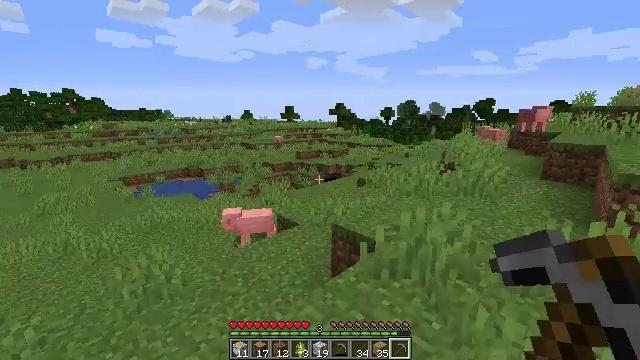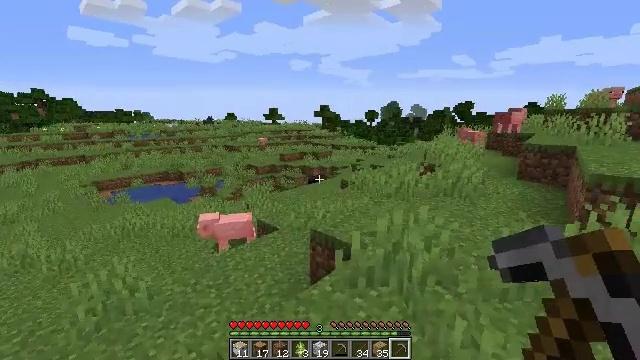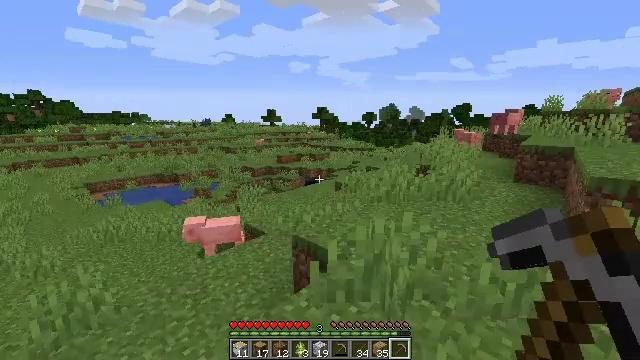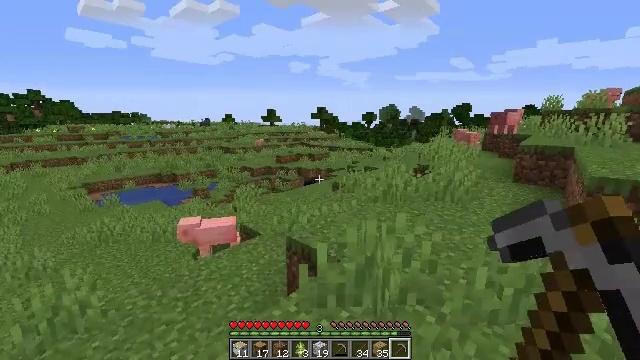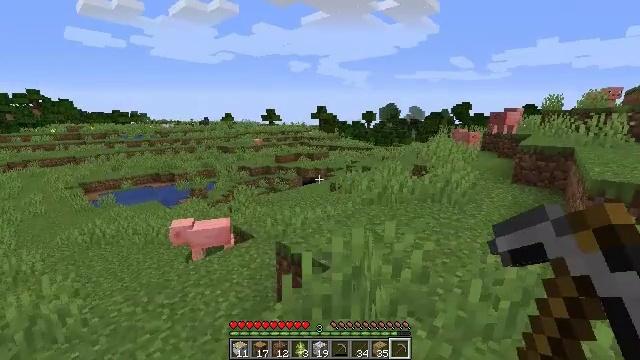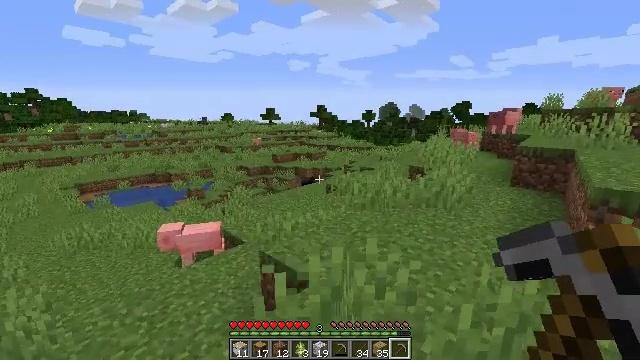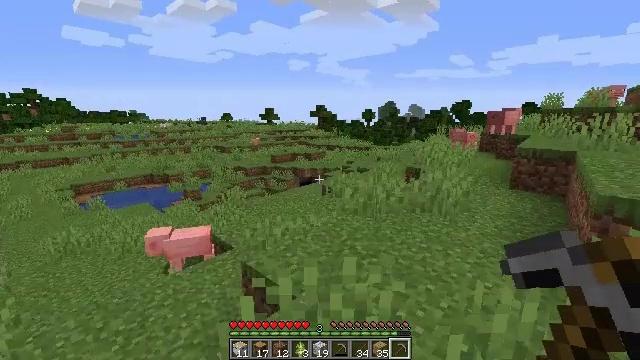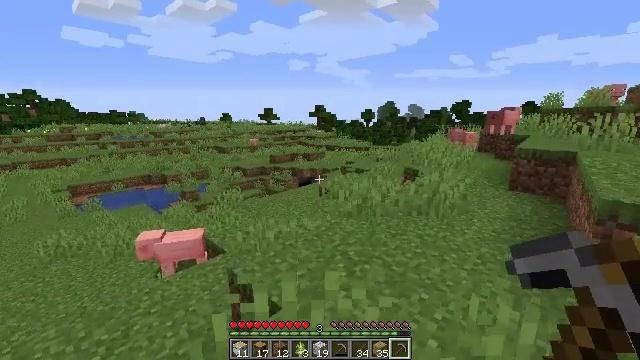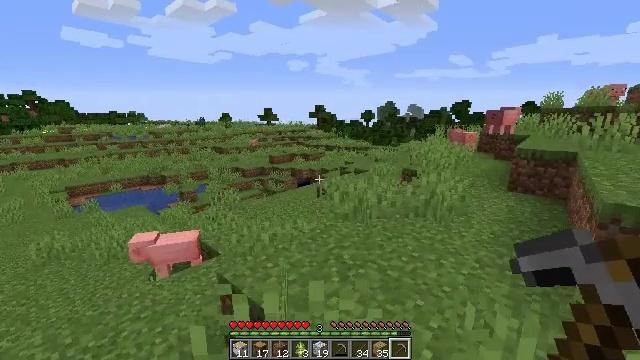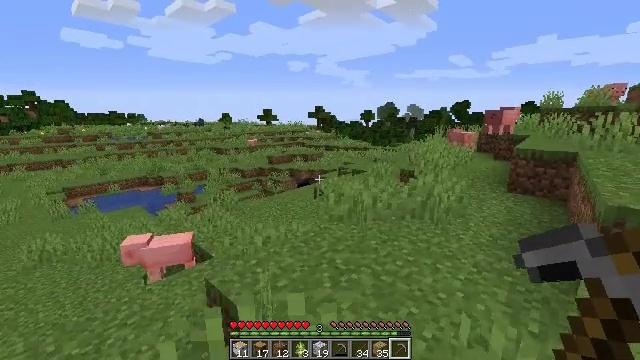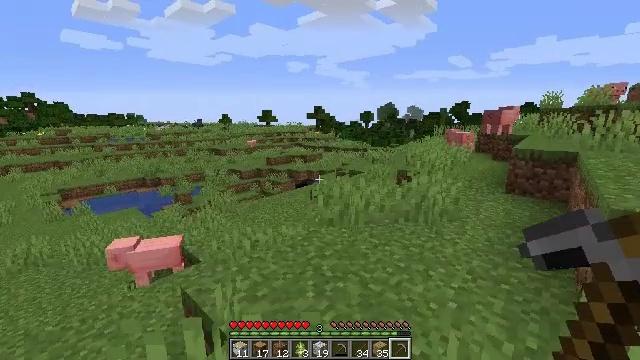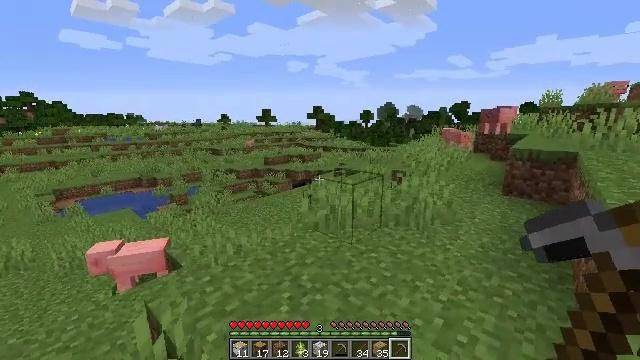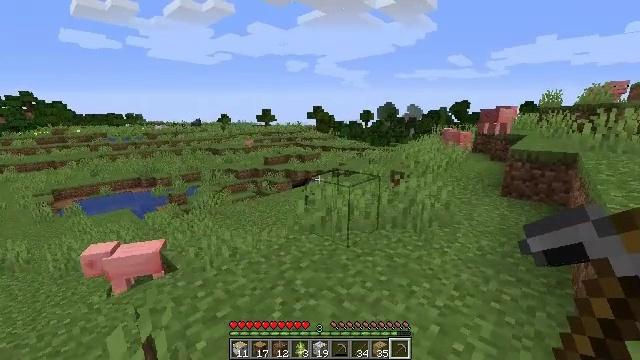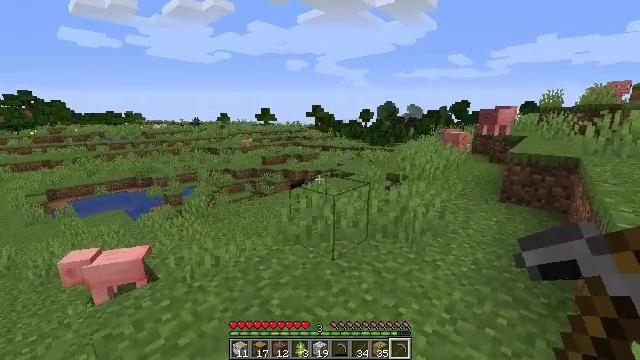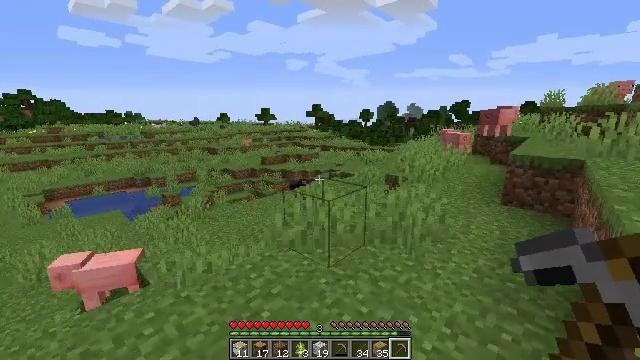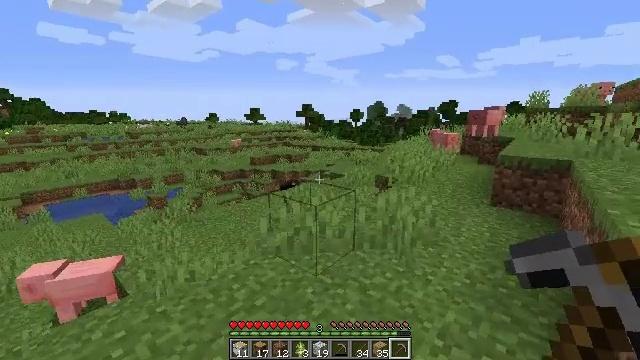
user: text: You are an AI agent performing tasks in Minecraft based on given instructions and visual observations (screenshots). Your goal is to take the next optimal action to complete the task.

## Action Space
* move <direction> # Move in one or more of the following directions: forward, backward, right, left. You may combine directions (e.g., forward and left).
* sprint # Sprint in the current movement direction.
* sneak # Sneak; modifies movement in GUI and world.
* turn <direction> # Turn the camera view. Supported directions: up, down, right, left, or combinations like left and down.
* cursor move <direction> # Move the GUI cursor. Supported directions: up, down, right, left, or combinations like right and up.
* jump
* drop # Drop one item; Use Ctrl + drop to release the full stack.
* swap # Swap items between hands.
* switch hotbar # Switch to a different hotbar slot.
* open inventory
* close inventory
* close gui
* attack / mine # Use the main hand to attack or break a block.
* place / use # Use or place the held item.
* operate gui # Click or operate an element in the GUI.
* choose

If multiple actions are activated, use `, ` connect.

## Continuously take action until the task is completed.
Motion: motion action
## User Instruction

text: Break the azure bluet to pick it up.
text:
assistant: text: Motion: move forward and move right, turn right
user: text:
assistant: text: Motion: move forward and move right
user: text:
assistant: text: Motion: move forward and move right
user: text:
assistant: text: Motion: move forward and move right
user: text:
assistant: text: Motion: move forward and move right
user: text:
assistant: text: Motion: move forward and move right
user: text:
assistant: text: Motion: move forward and move right
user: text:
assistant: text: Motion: move forward and move right
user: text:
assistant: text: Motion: move forward and move right
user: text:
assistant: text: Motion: move forward and move right
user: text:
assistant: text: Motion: move forward and move right
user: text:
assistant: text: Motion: move forward and move right
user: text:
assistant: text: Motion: move forward
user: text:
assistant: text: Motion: move forward
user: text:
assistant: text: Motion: move forward, turn right
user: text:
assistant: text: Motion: move forward, turn right
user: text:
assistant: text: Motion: move forward, turn right
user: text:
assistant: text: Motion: move forward, turn right and up
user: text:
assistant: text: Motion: move forward, turn right
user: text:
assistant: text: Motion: move forward
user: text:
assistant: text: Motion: move forward
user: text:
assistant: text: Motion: move forward
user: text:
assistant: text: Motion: move forward
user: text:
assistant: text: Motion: move forward
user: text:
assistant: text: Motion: move forward
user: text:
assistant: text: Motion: move forward, turn right
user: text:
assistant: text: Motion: move forward, turn right
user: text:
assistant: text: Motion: move forward, turn right
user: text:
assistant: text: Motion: move forward, turn right
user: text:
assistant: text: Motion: move forward